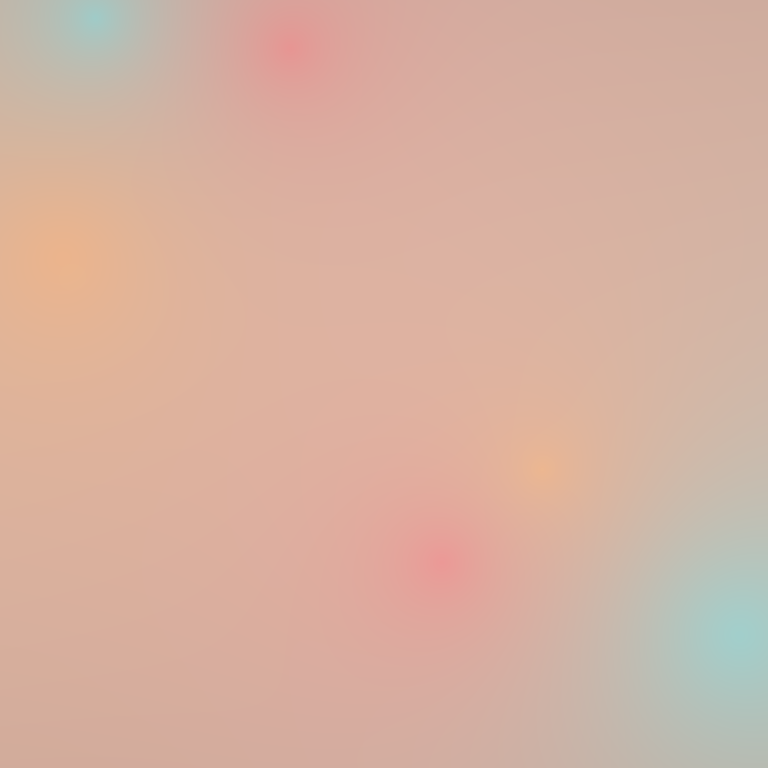
Abstract light effect, smooth gradient from soft pink to gentle teal, serene atmosphere, diffuse glow, no room, no furniture, no objects.